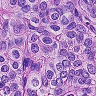
Metastatic tissue present: yes